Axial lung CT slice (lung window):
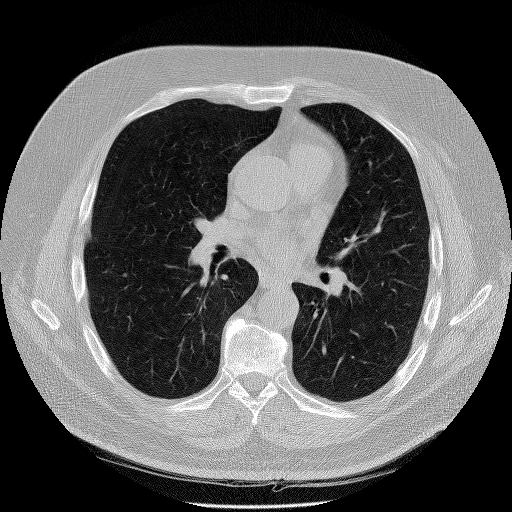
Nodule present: no